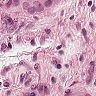
Metastatic tissue present: yes